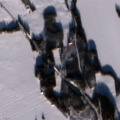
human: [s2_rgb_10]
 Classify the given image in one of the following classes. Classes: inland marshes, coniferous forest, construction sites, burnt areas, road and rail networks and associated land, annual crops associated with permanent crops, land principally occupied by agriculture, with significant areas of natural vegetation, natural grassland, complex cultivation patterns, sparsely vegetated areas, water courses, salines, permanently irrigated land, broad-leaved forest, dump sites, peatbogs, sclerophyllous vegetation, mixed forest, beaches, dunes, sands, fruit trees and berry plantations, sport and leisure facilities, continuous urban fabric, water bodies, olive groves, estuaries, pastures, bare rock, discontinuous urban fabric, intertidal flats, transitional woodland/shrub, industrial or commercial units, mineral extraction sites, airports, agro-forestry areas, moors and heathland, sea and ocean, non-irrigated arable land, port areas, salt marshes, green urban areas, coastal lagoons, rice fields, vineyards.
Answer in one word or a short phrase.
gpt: non-irrigated arable land, transitional woodland/shrub, water bodies